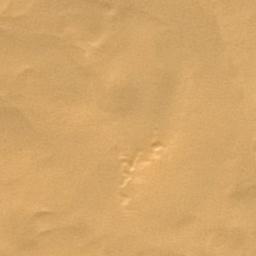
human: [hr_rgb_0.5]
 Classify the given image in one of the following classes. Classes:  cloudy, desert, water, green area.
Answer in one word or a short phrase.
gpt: desert